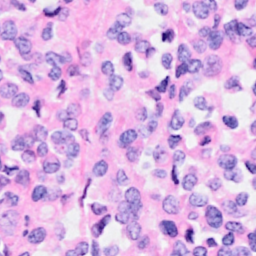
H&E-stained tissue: Breast